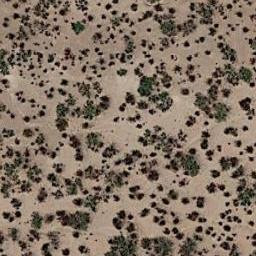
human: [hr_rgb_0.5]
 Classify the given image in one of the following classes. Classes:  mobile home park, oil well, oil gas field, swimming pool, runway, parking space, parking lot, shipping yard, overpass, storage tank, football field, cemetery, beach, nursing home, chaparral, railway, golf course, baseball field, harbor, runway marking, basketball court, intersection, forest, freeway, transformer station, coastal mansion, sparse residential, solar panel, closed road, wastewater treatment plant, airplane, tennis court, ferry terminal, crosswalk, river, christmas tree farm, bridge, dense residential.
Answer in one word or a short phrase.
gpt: chaparral